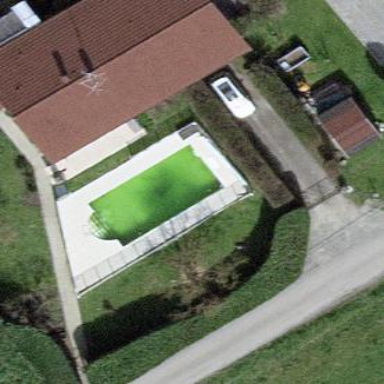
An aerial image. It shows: Swimming pool located in leisure land.